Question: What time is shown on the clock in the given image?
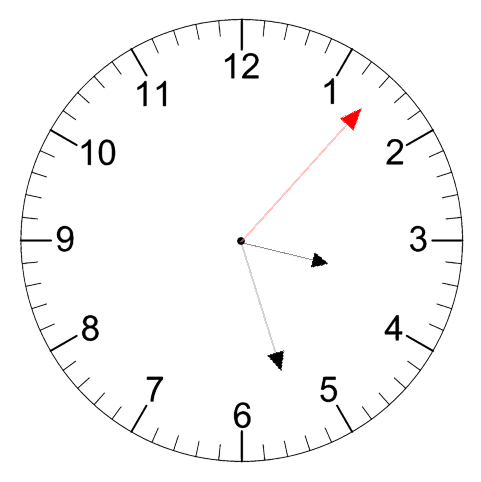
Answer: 03:27:07